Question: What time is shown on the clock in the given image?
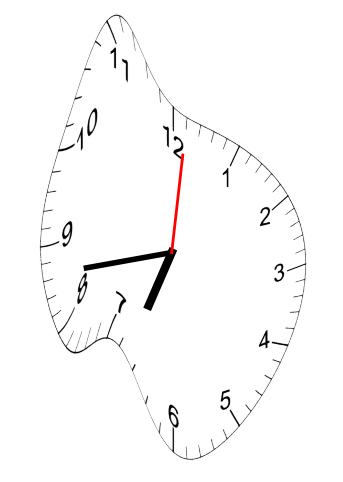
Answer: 06:43:01